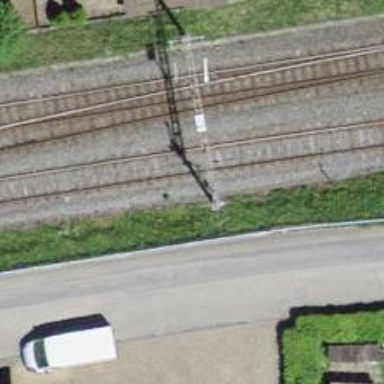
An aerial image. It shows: Single railway track with electrification through contact line.